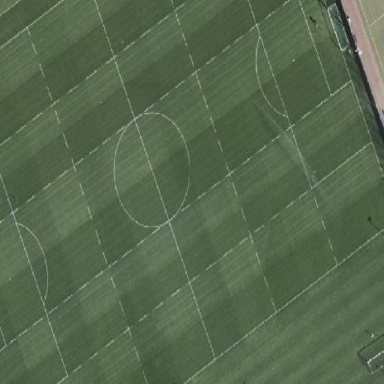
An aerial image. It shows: Grass pitch used for soccer.